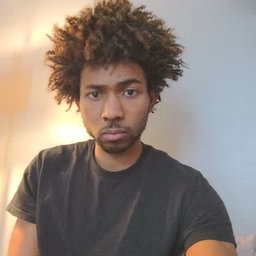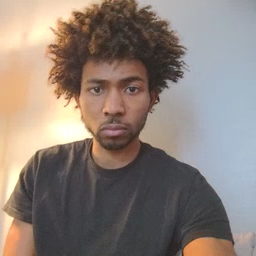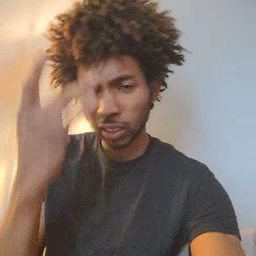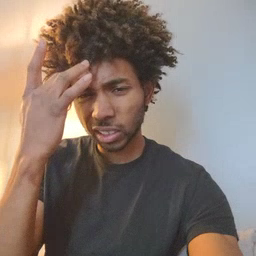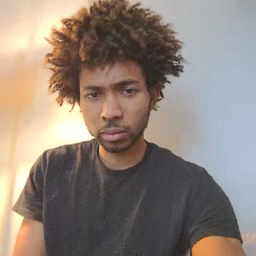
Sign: sick